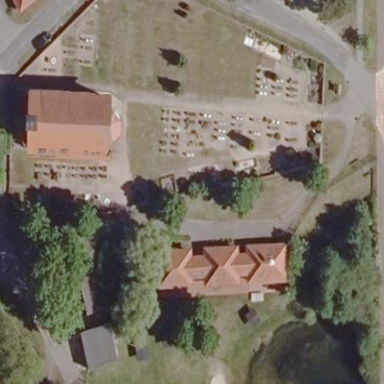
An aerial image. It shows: Cemetery.